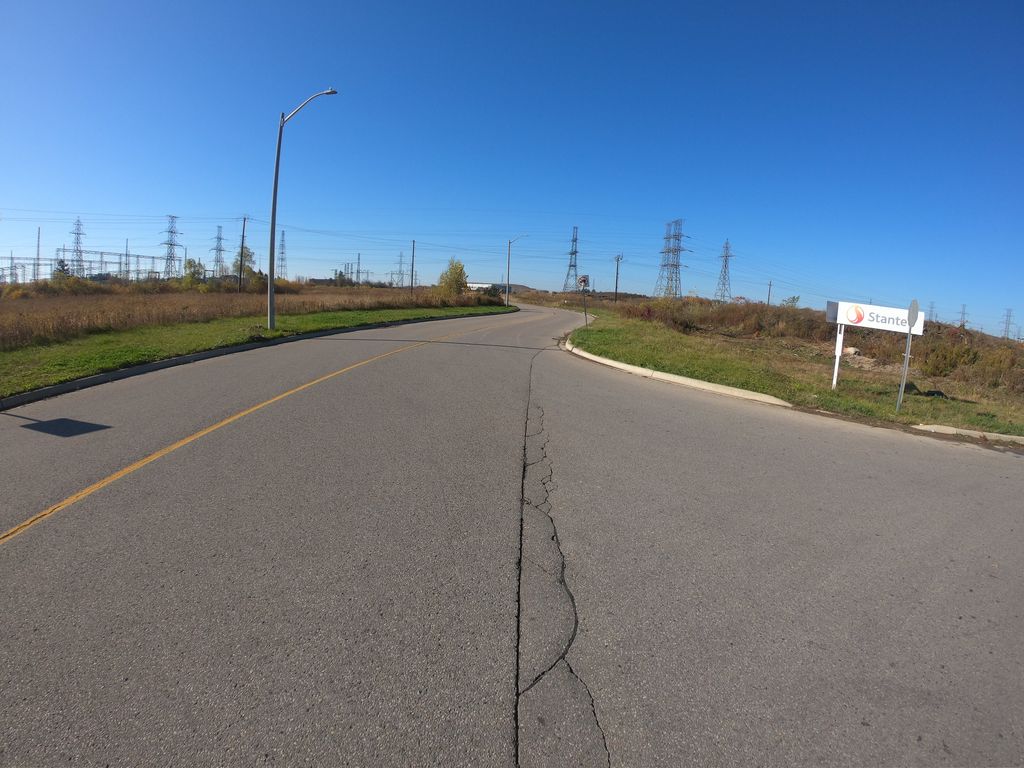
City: kitchener-waterloo